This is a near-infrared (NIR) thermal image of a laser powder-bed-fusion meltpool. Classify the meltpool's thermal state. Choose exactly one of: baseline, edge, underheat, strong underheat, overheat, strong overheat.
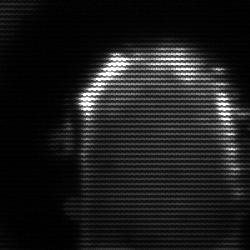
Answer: baseline